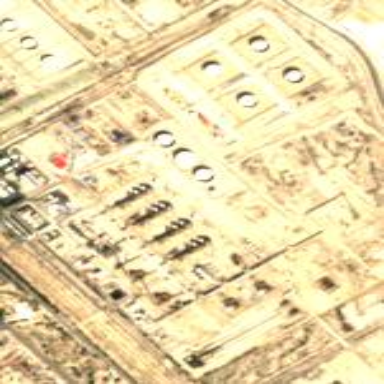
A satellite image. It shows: Industrial area with refinery.